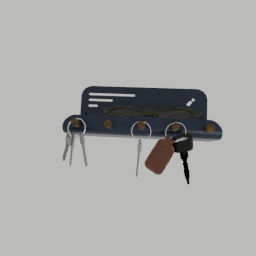
Label: appliances